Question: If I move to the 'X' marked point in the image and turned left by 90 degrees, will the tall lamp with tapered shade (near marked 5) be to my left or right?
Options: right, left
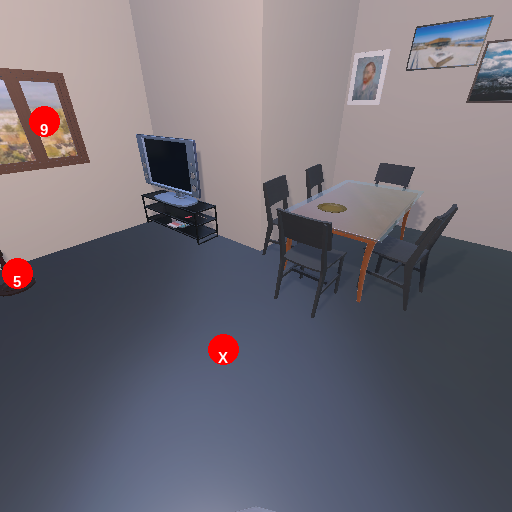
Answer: right